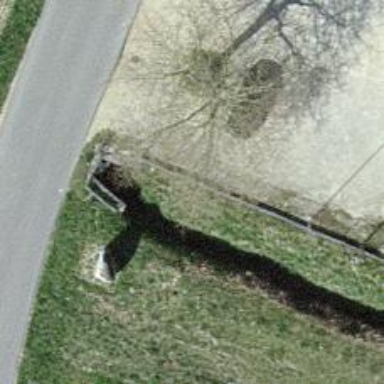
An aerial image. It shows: Fence is in the image.